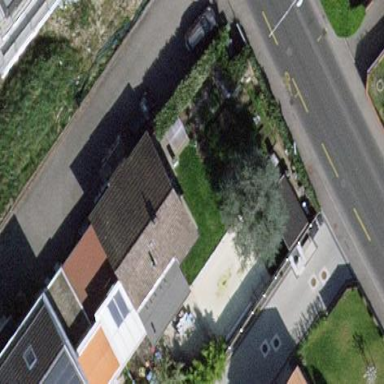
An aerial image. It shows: Garden surrounded by fence.